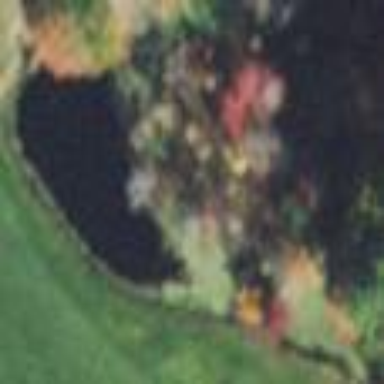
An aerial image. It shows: Water hazard on golf course. The hazard is natural water feature.